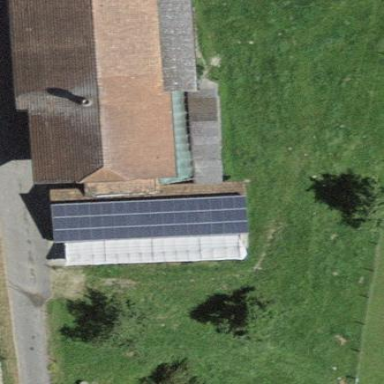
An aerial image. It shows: Rural barn.